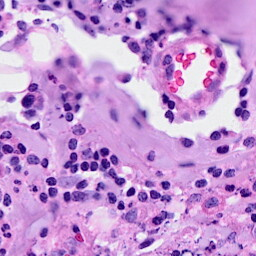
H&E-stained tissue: Breast